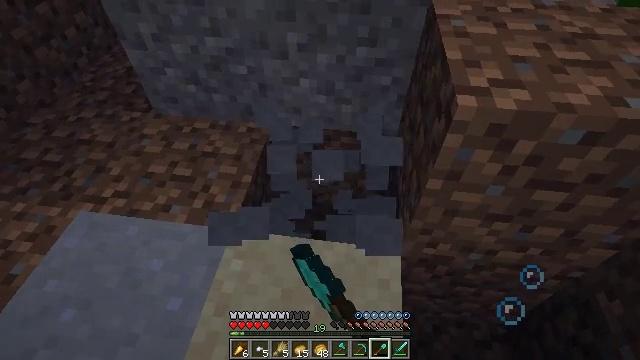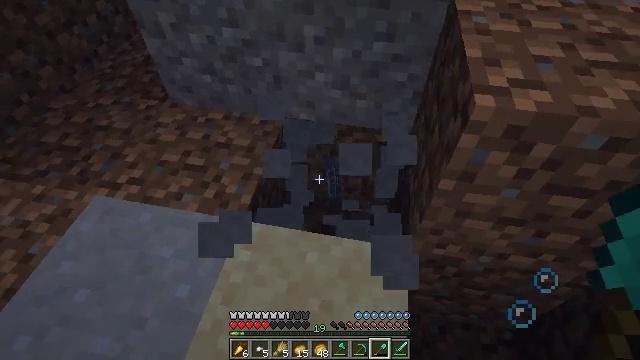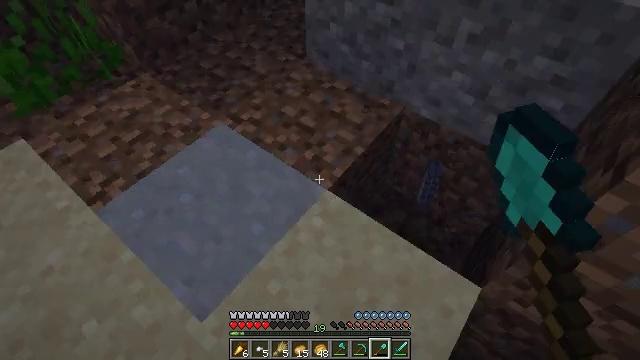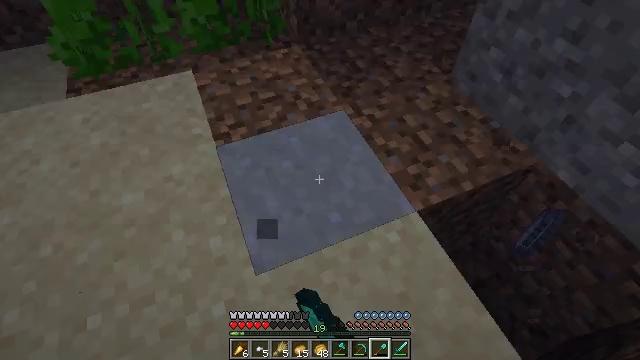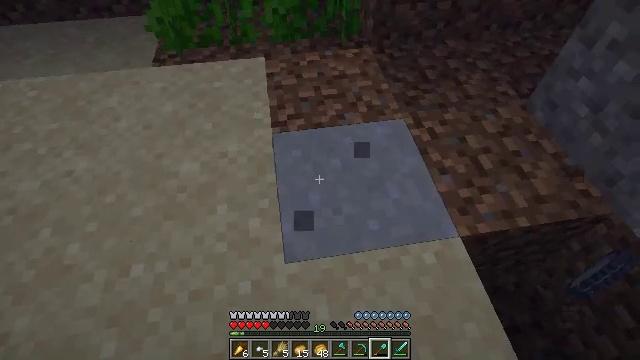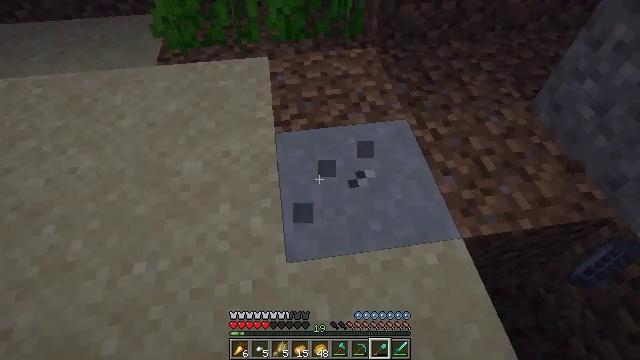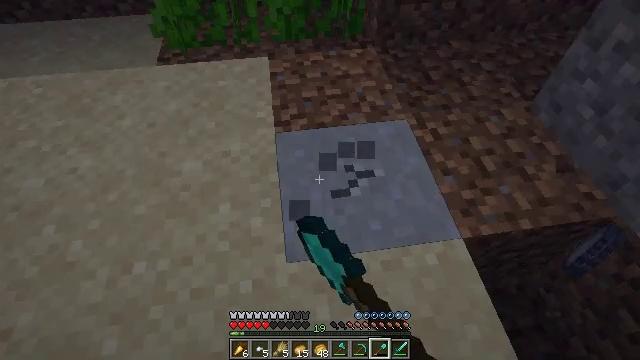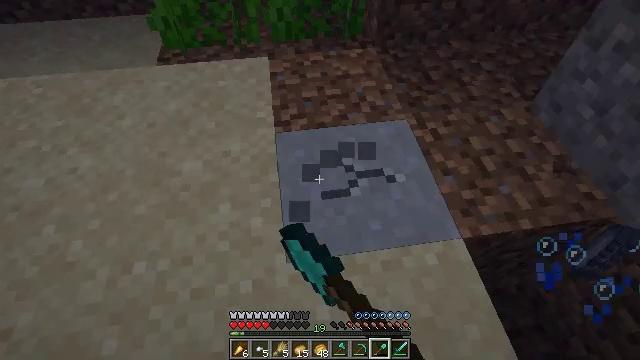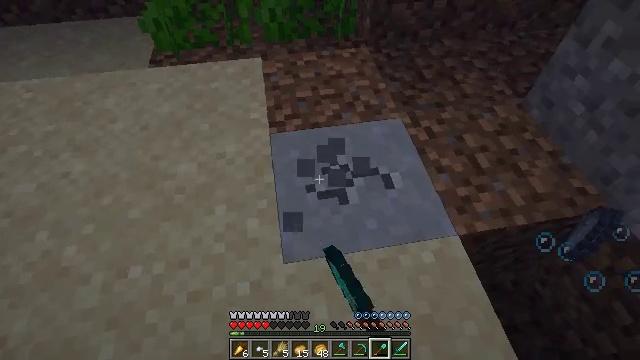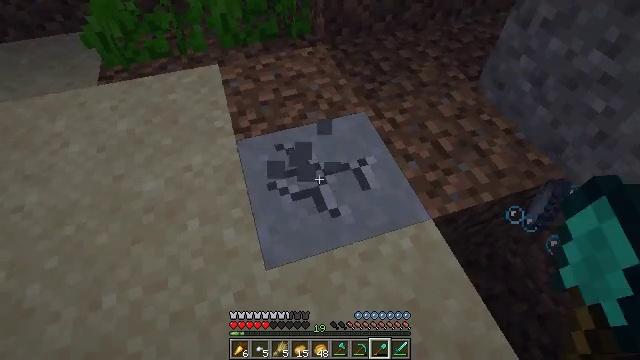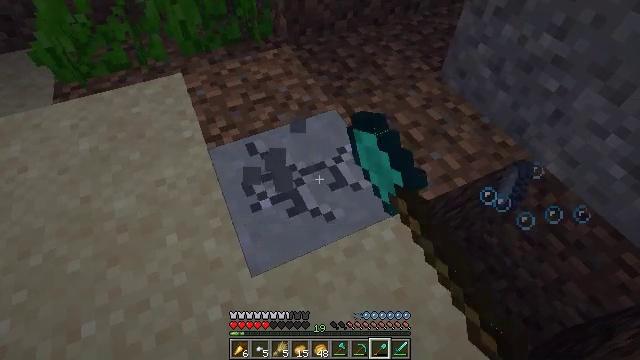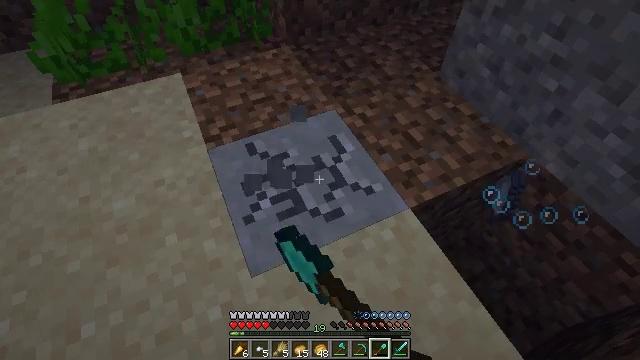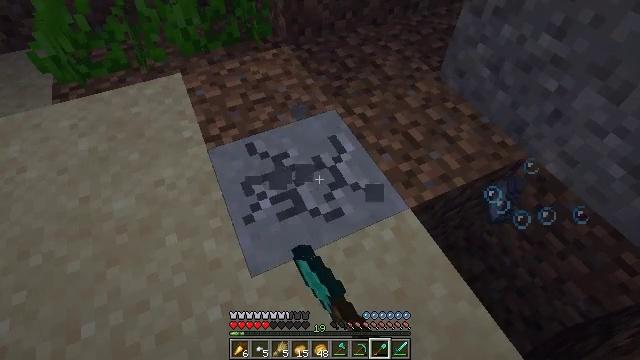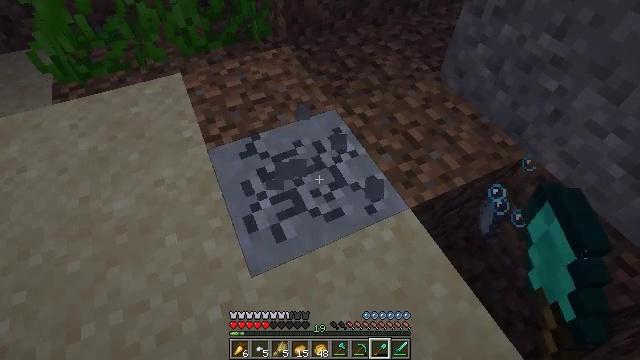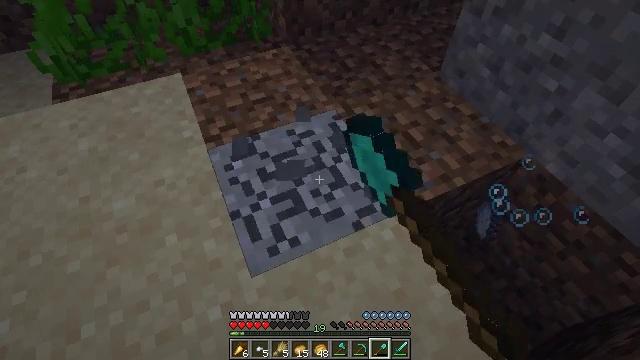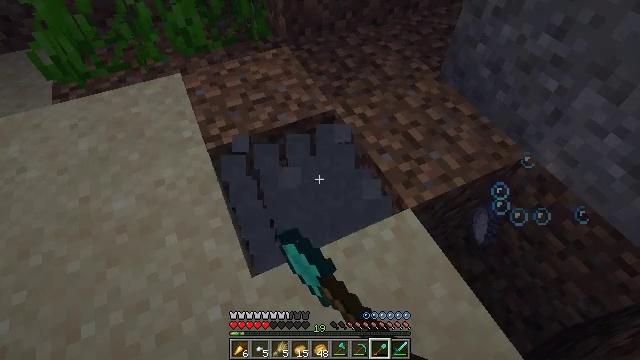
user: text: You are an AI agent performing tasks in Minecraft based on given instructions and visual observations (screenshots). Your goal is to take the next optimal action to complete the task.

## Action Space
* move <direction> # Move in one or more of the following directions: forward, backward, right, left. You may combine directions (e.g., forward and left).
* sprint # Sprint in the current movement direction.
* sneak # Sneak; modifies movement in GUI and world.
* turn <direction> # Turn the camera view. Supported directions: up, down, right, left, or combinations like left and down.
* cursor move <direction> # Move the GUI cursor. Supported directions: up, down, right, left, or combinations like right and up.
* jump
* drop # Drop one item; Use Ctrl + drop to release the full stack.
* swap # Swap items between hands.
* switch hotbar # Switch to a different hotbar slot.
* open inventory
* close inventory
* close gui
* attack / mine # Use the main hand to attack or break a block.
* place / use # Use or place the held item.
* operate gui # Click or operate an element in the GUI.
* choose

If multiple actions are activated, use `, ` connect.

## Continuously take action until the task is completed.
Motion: motion action
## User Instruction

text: Collect clay by holding down the left mouse button.
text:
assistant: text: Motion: turn left and down, attack / mine
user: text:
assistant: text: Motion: turn left and down, attack / mine
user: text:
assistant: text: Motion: turn left, attack / mine
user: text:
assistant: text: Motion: turn left, attack / mine
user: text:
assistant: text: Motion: attack / mine
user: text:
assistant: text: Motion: attack / mine
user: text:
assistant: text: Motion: attack / mine
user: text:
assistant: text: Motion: turn right, attack / mine
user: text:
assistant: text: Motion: turn right, attack / mine
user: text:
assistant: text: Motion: turn right, attack / mine
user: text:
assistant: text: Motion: attack / mine
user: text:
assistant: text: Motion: attack / mine
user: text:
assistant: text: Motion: attack / mine
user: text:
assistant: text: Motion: attack / mine
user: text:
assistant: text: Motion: attack / mine
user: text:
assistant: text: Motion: attack / mine
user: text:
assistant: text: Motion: attack / mine
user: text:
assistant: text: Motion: attack / mine
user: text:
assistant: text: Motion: attack / mine
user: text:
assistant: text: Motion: attack / mine
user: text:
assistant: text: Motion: attack / mine
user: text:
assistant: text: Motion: move forward, attack / mine
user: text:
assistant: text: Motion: move forward, attack / mine
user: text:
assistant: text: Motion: move forward
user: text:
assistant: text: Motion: move forward
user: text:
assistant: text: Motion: move forward
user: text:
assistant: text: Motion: move forward, turn right
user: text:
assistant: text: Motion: move forward, turn right
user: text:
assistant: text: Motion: move forward and move left, turn right and down
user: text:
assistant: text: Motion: move forward and move left, turn right and down